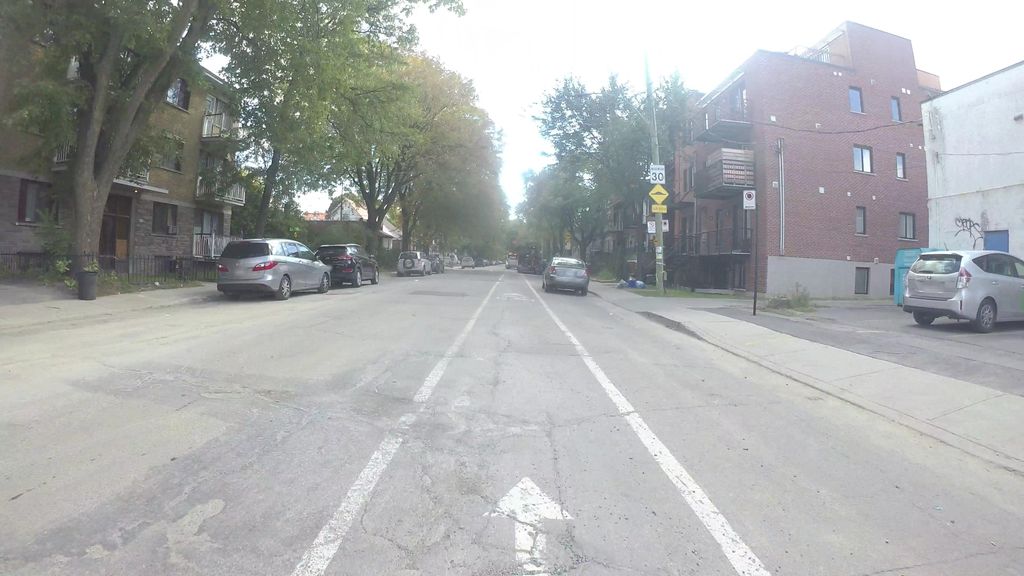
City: montreal